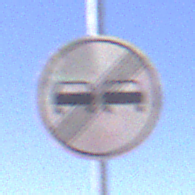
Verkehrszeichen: EndeUeberholverbot
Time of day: Midday
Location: Outdoor (Nature)
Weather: Clear
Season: NotSpecified
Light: Natural